Question: I use 'PromptDataSource' to allow users to setup a database connection.
'''
connectionString := ADOdb.PromptDataSource(0, '');
'''
However I can't get it to work with when using the provider:

'PromptDataSource' return a string with 'Persist Security Info=False', and the password is omitted, when using that provider:
> Provider=SQNCLI10.1;Integrated Security="";Persist Security Info=;User ID=MGH;Initial Catalog="";Data Source=stackoverflow.com;Initial File Name="";Server SPN=""
Other providers that I've tried worked, what can I do to fix this?
: I believe the provider is installed with MS SQL Server 2008 R2.
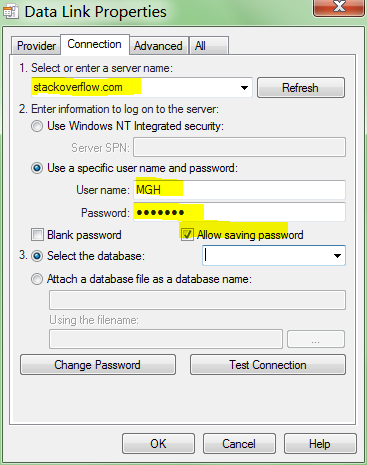
Answer: : I forgot to include my answer: .
Not the answer you want to hear, but i am going to guess that it is an intentional bug - and you will not convince Microsoft to fix it.
---
i can confirm that user supplied passwords for:
- - - - - - -
and for
- -
It looks like Microsoft's policy again.
# Bonus Reading
More of Microsoft's things:
- <URL>